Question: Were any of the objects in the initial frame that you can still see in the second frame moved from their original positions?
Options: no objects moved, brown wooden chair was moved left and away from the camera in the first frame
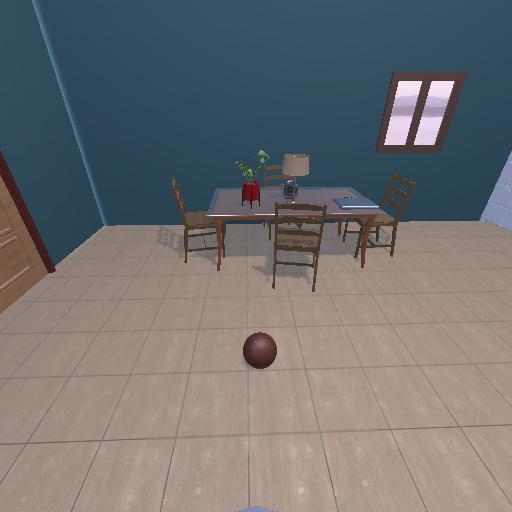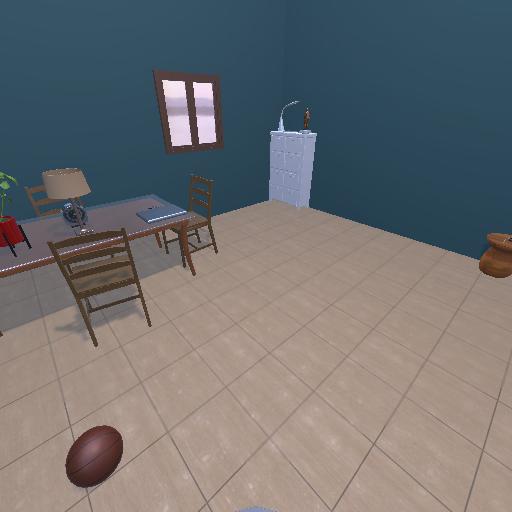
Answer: no objects moved